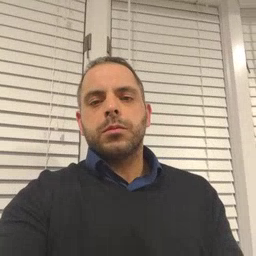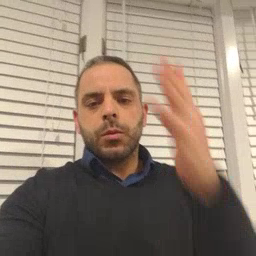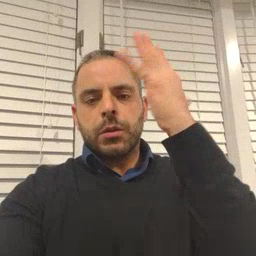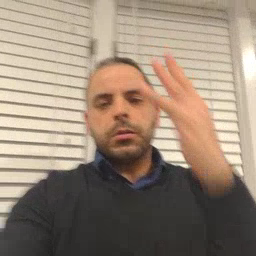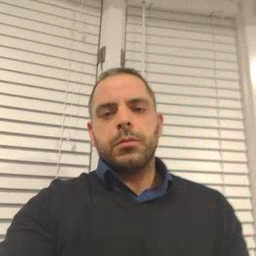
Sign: tree